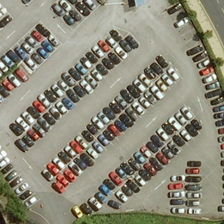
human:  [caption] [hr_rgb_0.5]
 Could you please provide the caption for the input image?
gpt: many cars are parked in a parking lot near some green trees .

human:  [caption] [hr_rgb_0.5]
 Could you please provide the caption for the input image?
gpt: many cars are parked in a parking lot near some green trees .

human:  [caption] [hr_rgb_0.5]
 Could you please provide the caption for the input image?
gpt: many facilities and water parks are in the playground .

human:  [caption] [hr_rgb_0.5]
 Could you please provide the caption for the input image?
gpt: the playground is near the road,surrounded by lush trees .

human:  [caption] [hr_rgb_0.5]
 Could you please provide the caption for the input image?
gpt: the playground is near the road,surrounded by lush trees .